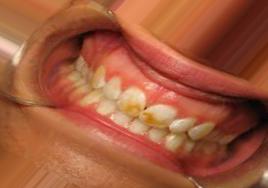
Condition: Tooth Discoloration